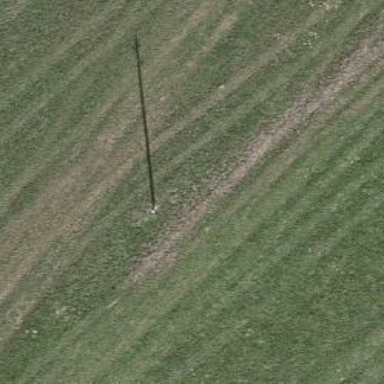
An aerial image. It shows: Power line is depicted.